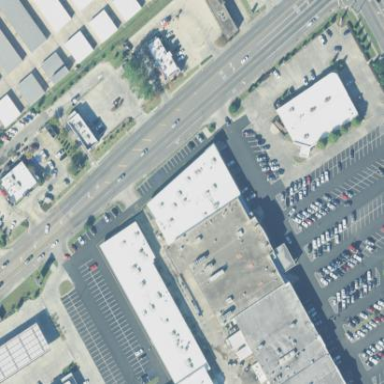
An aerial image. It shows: Retail building.